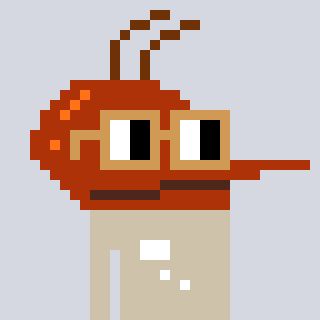
a pixel art character with square brown glasses, a mosquito-shaped head and a bege-colored body on a cool background